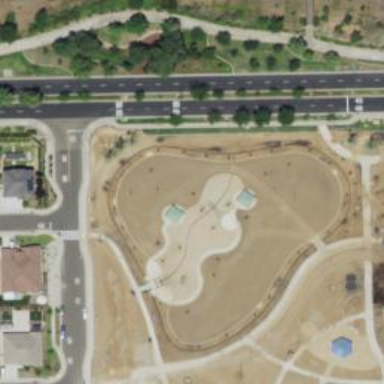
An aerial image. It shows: Playground area for leisure land.